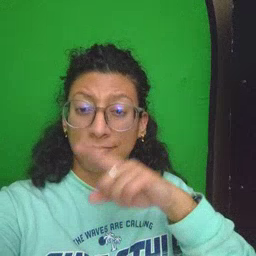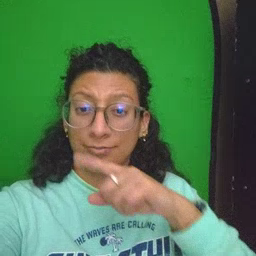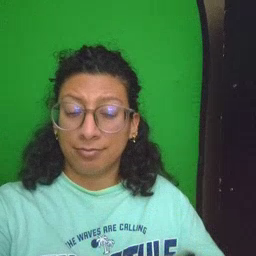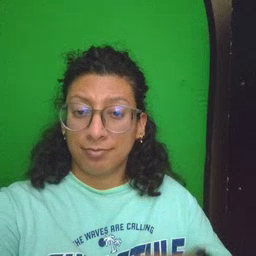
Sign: mouse